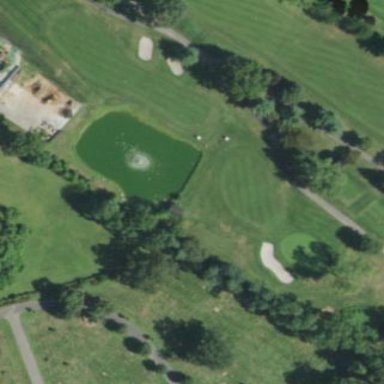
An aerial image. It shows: Picturesque scene of golf course with lateral water hazard.